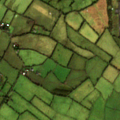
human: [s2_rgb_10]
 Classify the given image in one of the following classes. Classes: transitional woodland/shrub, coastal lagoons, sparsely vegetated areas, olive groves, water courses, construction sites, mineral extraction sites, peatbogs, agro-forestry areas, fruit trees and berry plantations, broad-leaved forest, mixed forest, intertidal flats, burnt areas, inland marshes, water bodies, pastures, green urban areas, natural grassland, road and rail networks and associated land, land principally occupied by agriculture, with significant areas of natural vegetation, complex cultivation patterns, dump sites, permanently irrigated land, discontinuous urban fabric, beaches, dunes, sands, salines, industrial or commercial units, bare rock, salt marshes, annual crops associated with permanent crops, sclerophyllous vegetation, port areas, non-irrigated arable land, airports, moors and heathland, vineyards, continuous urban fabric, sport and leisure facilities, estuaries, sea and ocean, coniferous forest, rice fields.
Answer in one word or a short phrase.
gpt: pastures